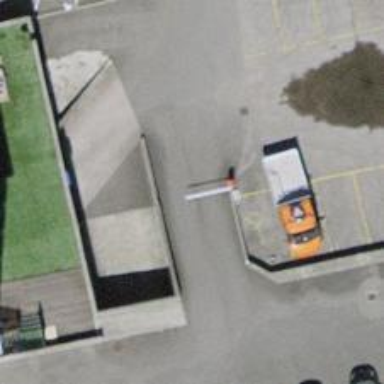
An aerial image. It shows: Lift gate barrier.